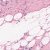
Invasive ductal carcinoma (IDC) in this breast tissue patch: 0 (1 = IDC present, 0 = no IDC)